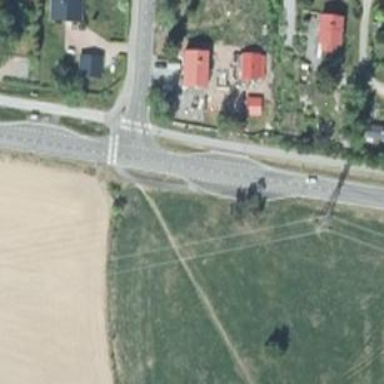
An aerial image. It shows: Path that serves as both road and footway.